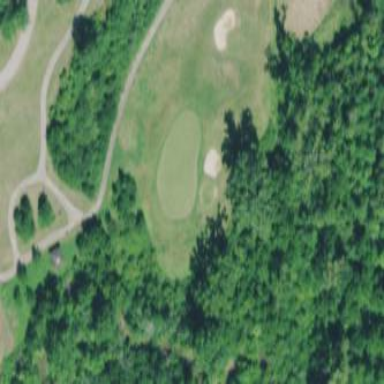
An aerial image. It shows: Golf fairway surrounded by grass.